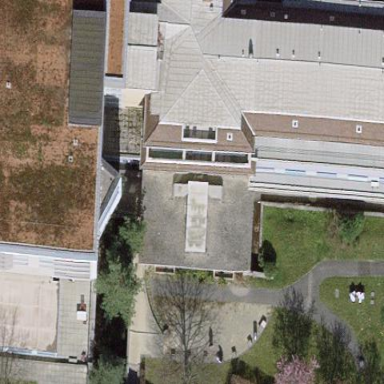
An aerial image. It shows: Hospital building.